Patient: sex F, age 70
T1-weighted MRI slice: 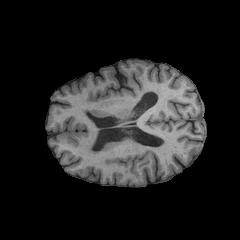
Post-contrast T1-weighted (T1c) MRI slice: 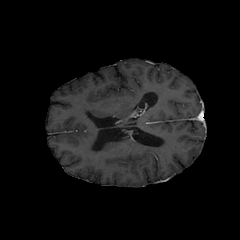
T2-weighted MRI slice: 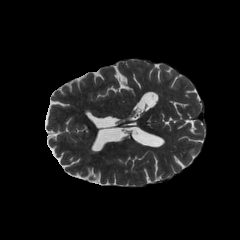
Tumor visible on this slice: no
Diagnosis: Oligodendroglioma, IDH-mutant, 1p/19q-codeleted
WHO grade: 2